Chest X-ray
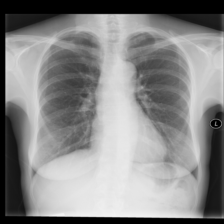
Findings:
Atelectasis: negative
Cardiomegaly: negative
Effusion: negative
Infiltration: negative
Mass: negative
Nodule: negative
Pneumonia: negative
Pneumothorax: negative
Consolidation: negative
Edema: negative
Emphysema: negative
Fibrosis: negative
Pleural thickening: negative
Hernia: negative